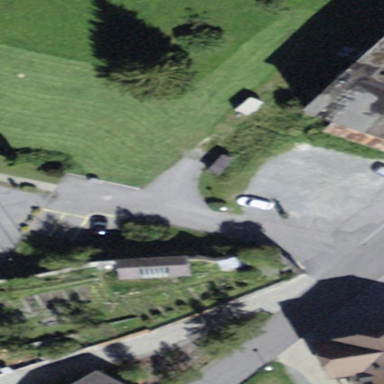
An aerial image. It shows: Parking area.